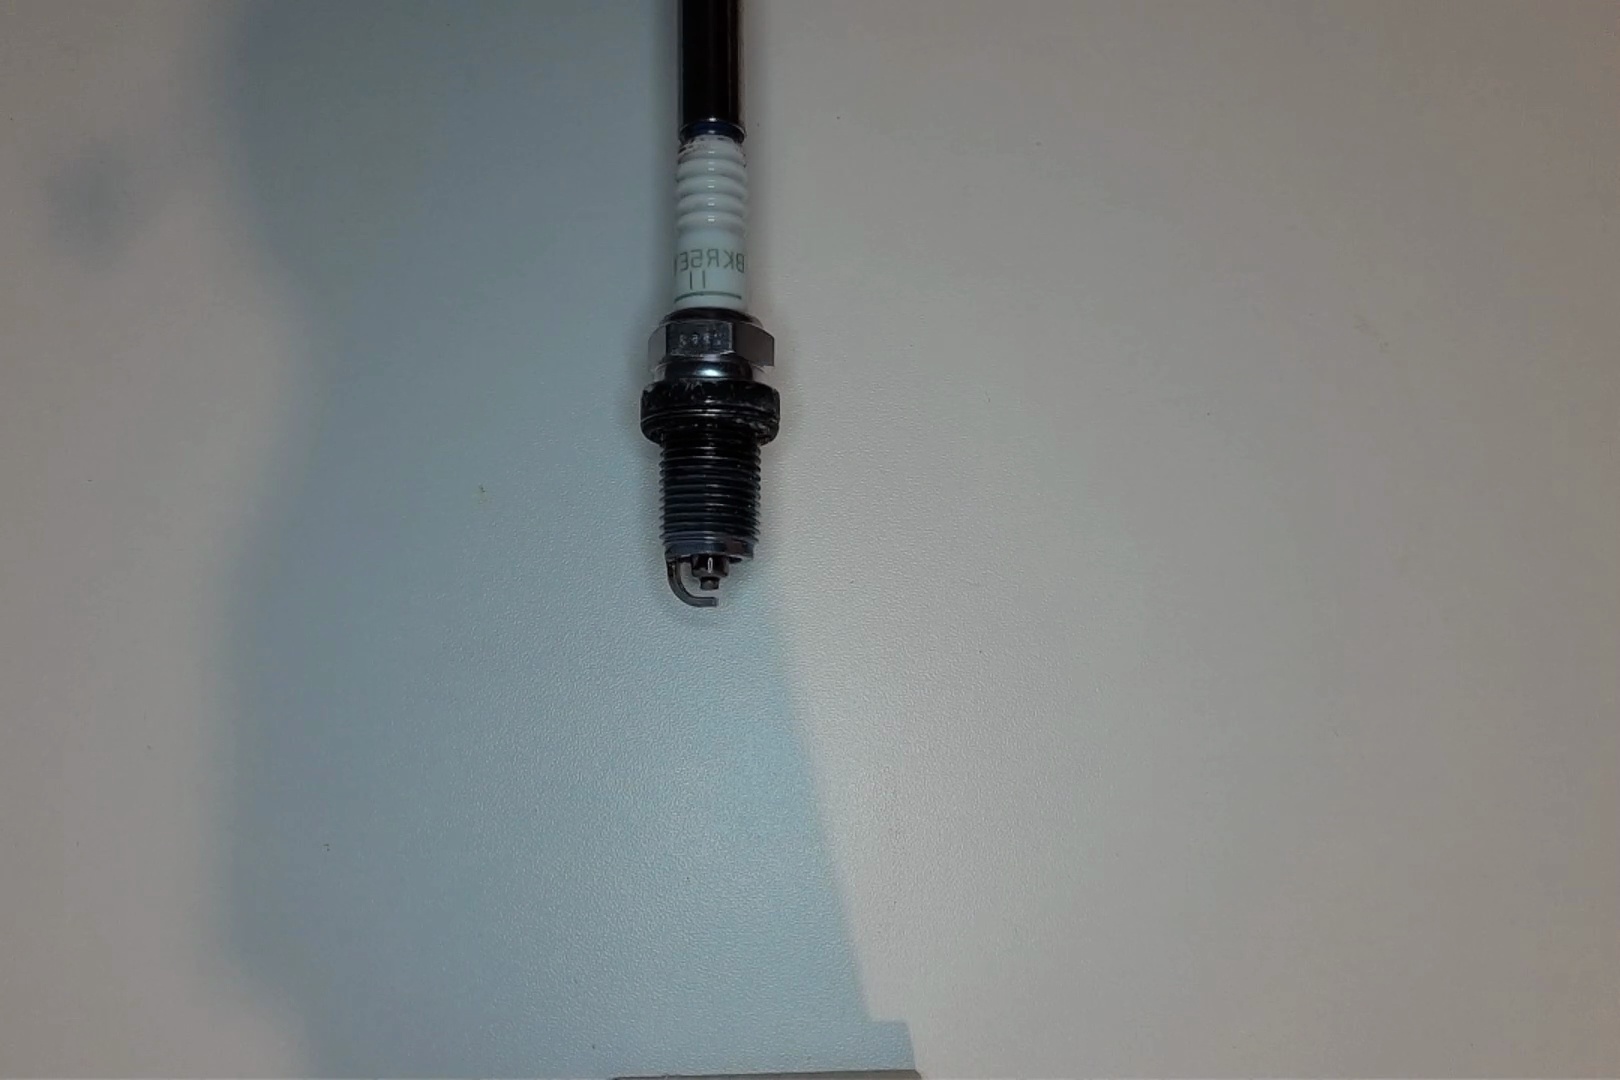
Label: anomaly